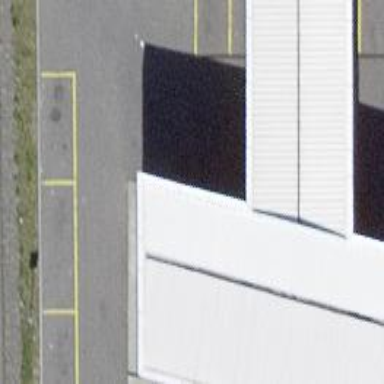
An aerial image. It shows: Fuel station.